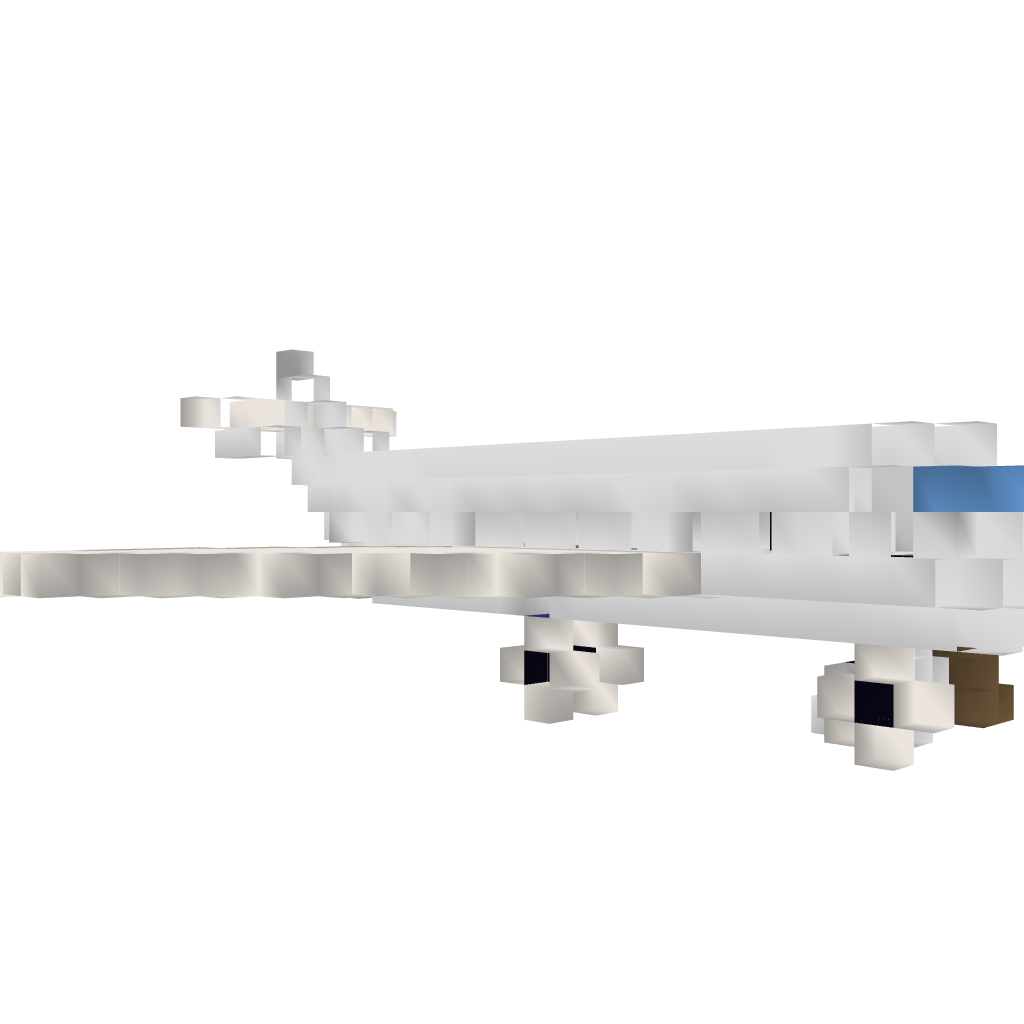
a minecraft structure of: Small Private Jet